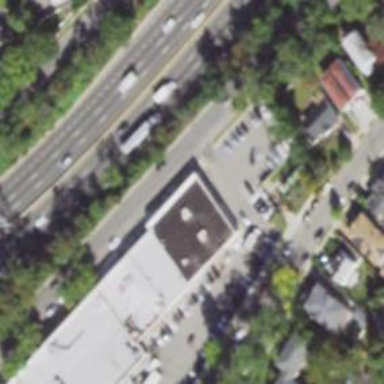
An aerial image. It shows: Pharmacy providing healthcare services.